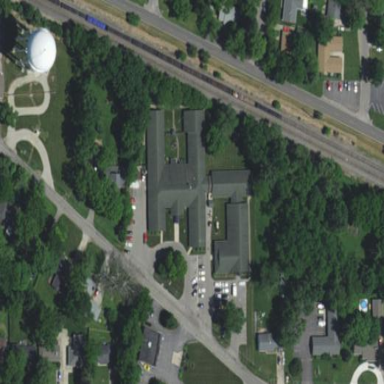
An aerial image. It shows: Nursing home.